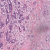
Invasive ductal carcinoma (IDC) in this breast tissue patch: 1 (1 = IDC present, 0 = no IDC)